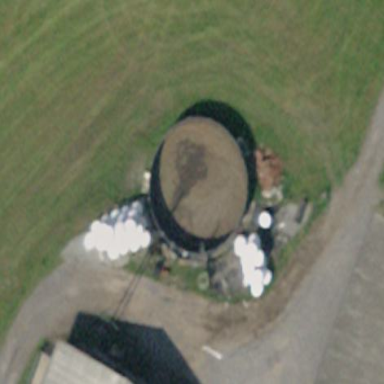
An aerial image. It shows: Silo.